Interaction volume radius: 10 \u00c5
Interaction volume height: 10 \u00c5
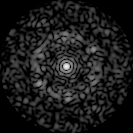
Disorder parameter: 0.8312